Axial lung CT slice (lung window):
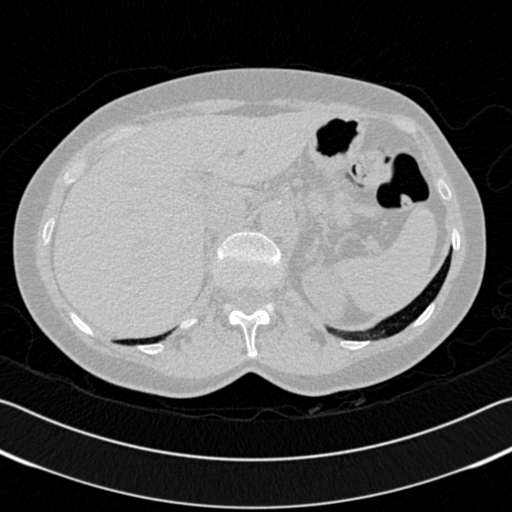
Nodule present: no